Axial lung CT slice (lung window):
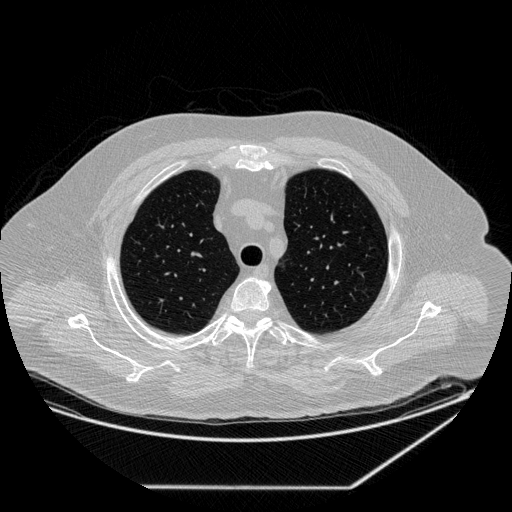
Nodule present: no